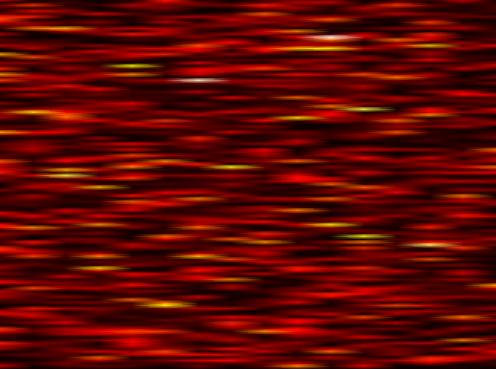
Label: OFDM